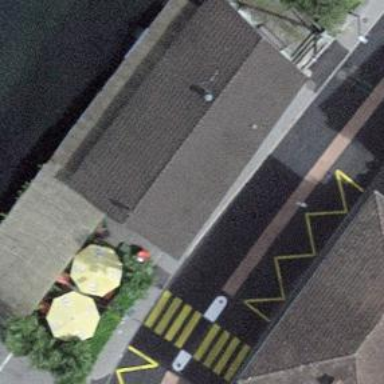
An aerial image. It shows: Restaurant.